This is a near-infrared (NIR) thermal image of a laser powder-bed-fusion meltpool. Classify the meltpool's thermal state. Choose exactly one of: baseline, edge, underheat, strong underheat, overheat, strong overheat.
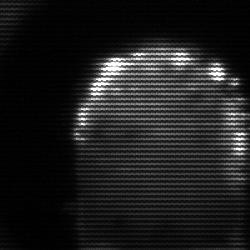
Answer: baseline